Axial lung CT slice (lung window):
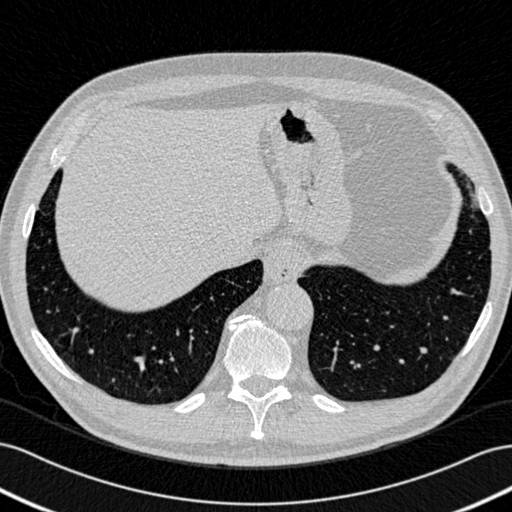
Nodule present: no